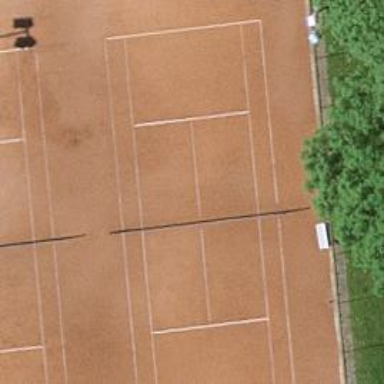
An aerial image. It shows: Clay tennis court in leisure land pitch.